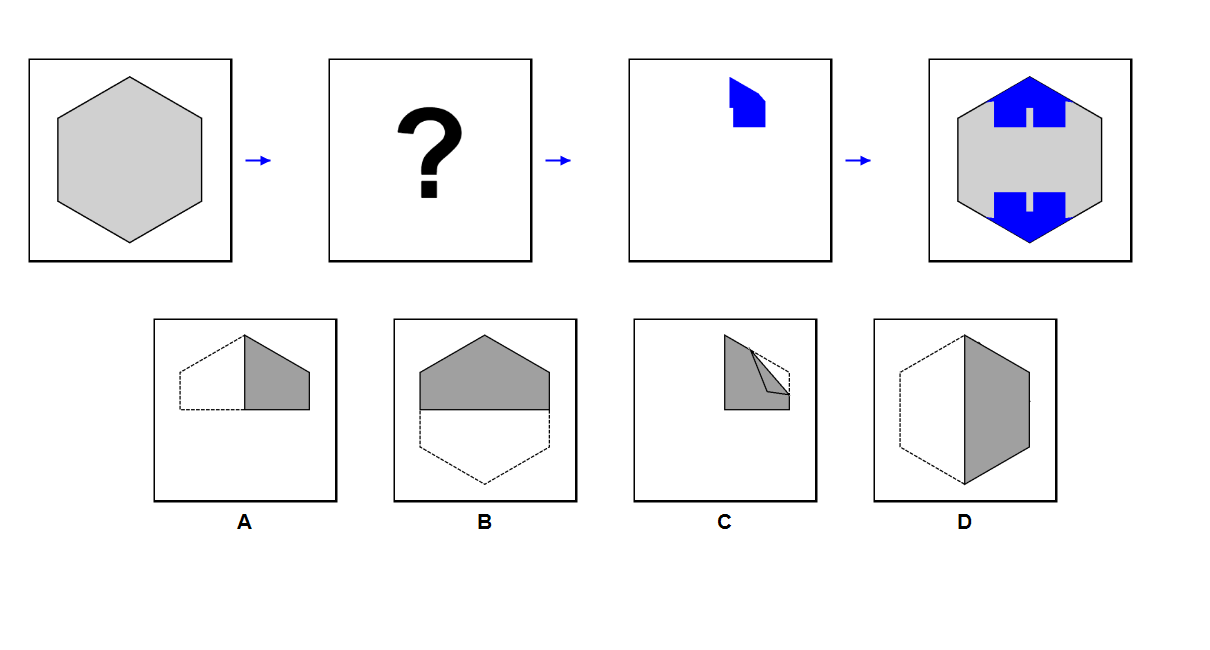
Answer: D